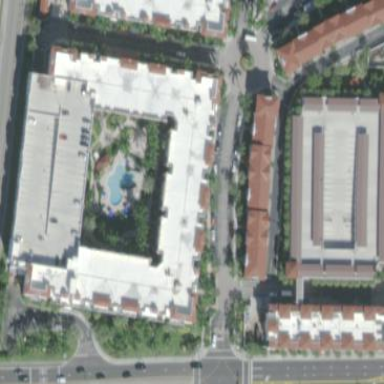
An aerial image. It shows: Image showing building with apartments.